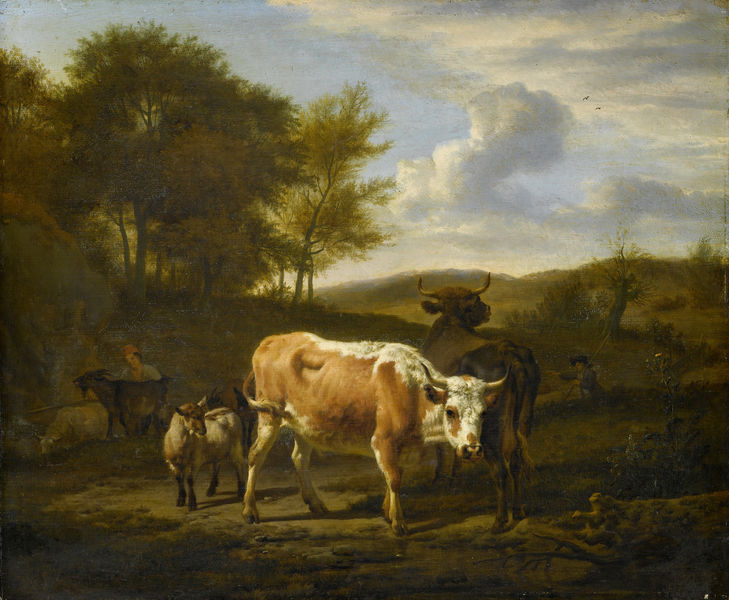
Titel: Bergachtig landschap met vee
Künstler: Adriaen van de Velde
Standort: Amsterdam
Institution: Rijksmuseum
Schlagwörter: gemälde, himmel, schatten, wasser, wolken, bäume, grün, landschaft, braun, horizont, kühe, weide, hufe, schwanz, schweif, kuh, rind, schaf, lanschaft, eiche, hörner, schafe, hirten, ziege